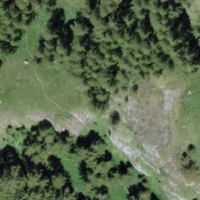
EUNIS habitat code: 44
Species observed at this site:
Prunella vulgaris